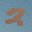
Label: 2